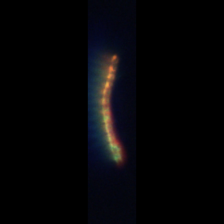
Taxon: Chaetoceros
Group: Diatoms